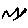
Label: zigzag